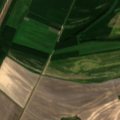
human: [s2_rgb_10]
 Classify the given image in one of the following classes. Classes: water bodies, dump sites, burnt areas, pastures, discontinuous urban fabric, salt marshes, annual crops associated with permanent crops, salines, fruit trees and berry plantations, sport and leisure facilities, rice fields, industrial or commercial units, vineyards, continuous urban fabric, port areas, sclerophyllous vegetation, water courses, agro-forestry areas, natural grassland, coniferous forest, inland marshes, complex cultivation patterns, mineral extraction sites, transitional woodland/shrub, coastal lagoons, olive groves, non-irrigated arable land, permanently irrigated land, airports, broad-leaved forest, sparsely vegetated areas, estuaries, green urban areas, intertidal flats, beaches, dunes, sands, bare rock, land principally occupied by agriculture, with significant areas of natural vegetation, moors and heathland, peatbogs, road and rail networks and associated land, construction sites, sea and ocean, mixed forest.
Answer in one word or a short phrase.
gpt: non-irrigated arable land, broad-leaved forest